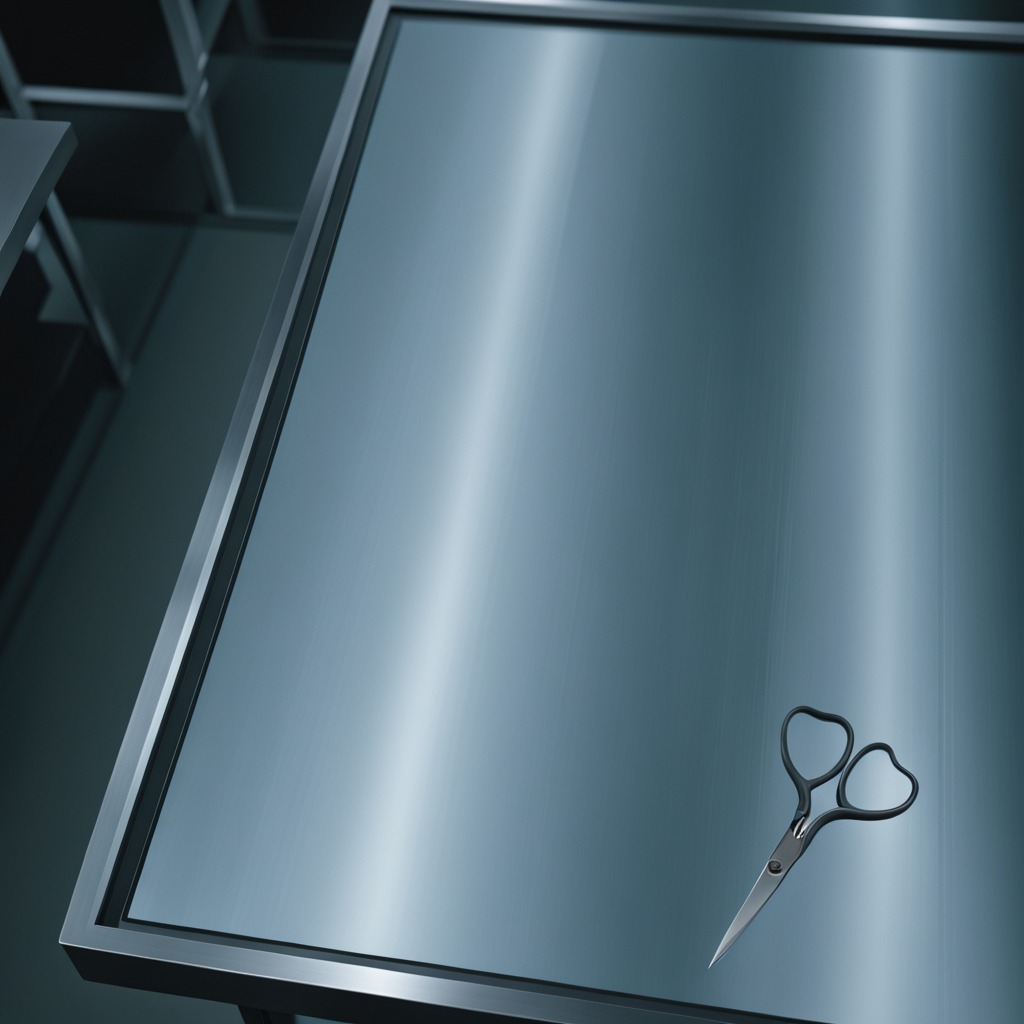
A scissor lying on the metal table in a machine shop under fluorescent lights.